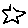
Label: star